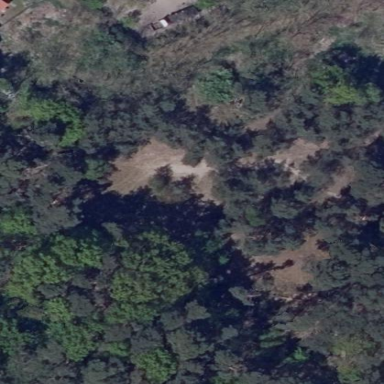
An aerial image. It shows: Natural area covered with sand.